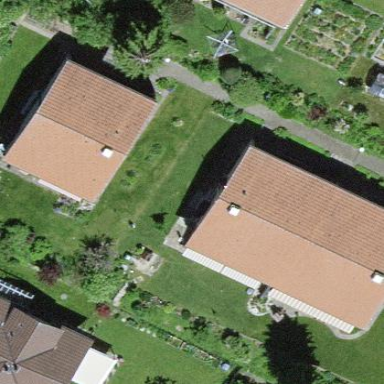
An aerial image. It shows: Residential building.